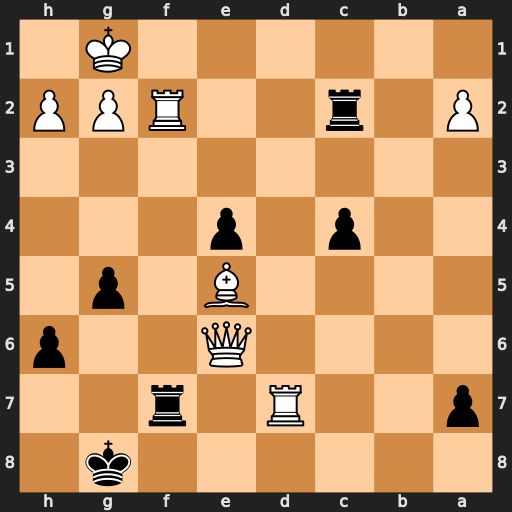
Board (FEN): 6k1/p2R1r2/4Q2p/4B1p1/2p1p3/8/P1r2RPP/6K1
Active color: b
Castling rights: -
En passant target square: -
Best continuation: Rc1+ Rd1 Rxd1+ Rf1 Rxf1#